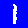
Digit: 1